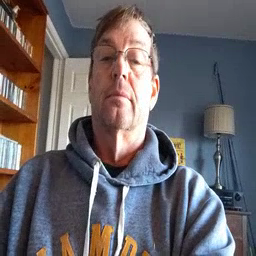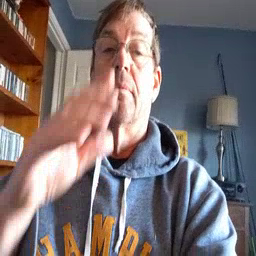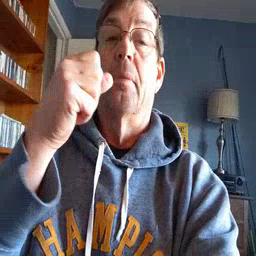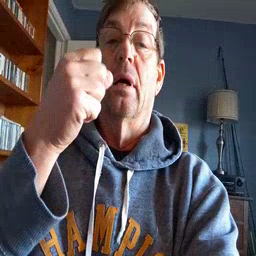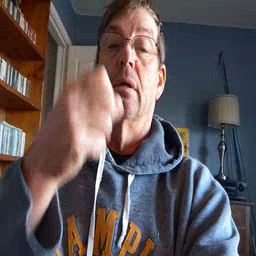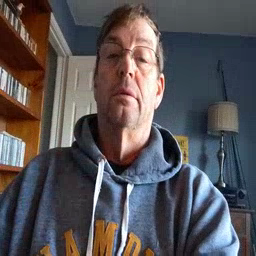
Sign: milk